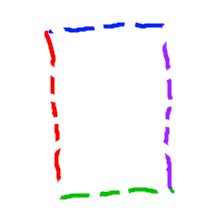
Shape: rectangle